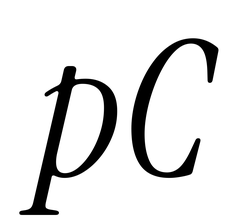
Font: InstrumentSerif-Italic